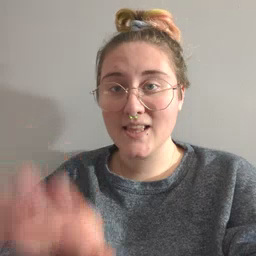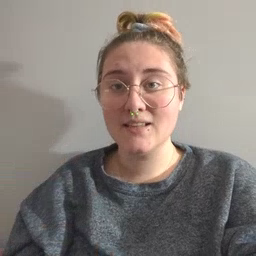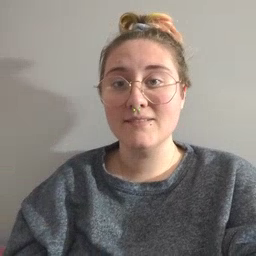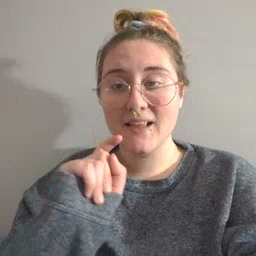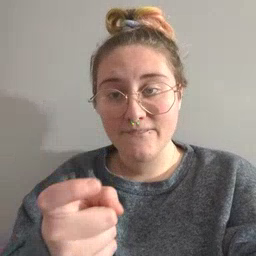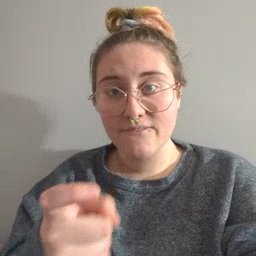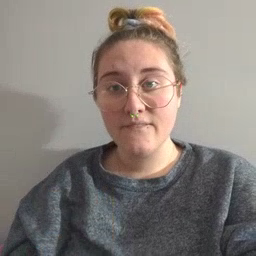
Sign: gift